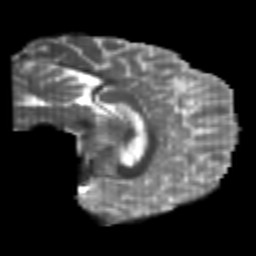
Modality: T2w
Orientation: sagittal
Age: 26
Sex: male
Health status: healthy
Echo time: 0.074 s